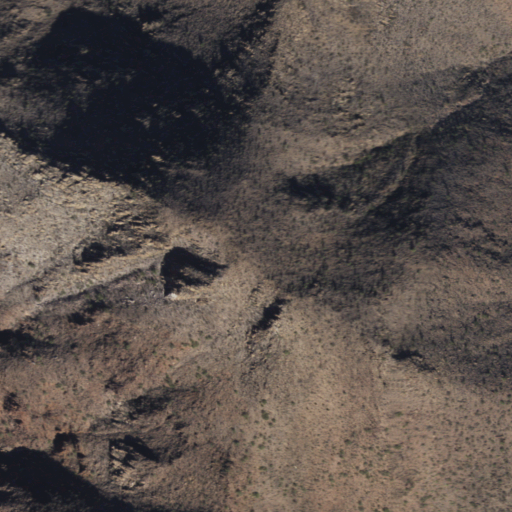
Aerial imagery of mountain in Arizona named McLendon Peak containing only shrub